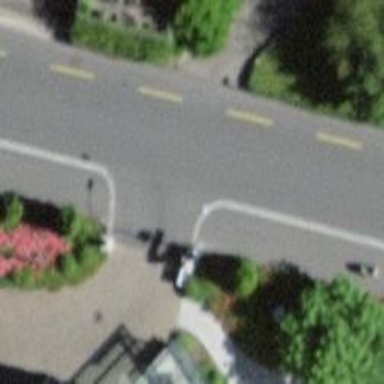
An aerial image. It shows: Bus stop along the road.